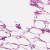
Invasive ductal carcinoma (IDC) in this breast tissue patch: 0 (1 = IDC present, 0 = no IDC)